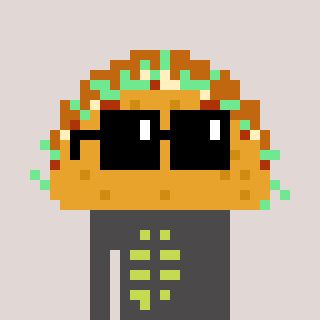
a pixel art character with square black sunglasses, a taco-shaped head and a grayscale-colored body on a warm background